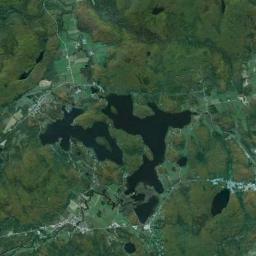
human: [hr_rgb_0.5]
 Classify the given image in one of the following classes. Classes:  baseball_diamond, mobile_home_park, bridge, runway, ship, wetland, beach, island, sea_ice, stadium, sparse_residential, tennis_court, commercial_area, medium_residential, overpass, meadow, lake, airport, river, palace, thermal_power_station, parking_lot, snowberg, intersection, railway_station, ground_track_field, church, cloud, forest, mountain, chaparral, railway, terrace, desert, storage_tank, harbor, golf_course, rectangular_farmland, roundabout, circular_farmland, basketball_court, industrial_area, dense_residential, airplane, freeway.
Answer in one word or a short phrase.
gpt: wetland